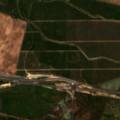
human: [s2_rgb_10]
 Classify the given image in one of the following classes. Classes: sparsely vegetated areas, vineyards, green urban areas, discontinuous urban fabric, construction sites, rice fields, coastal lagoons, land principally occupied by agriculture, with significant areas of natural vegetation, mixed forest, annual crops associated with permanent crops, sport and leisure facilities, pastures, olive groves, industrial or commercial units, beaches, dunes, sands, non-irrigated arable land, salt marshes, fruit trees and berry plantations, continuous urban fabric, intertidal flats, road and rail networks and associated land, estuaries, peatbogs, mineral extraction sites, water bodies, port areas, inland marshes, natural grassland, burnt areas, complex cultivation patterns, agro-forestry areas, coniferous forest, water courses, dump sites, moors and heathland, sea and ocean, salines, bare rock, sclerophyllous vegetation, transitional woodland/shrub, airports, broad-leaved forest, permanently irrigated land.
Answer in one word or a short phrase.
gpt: continuous urban fabric